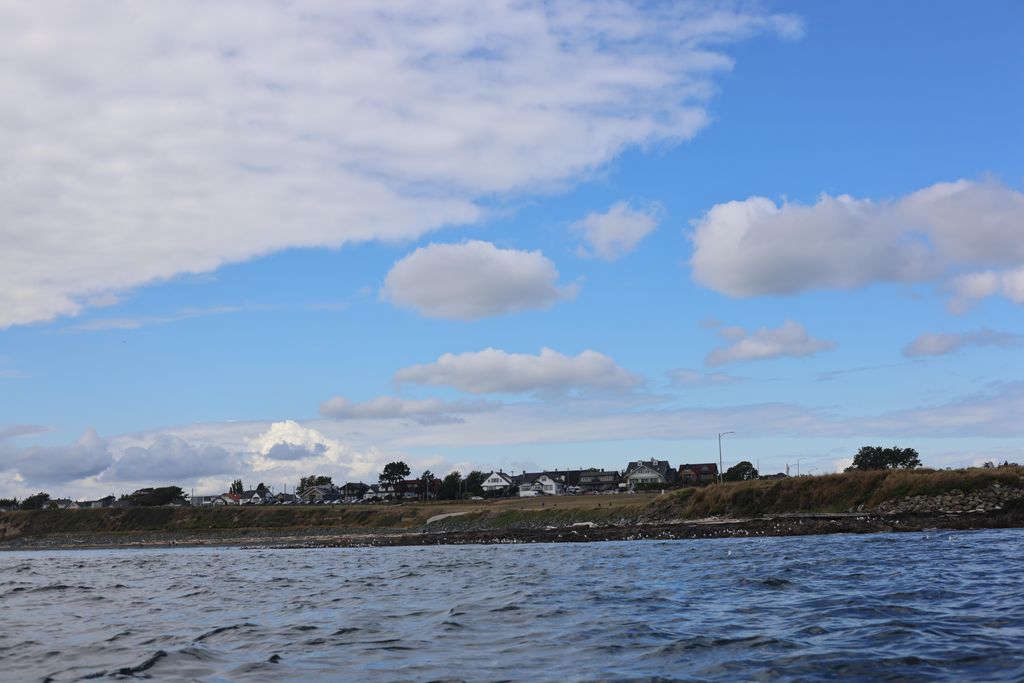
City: victoria